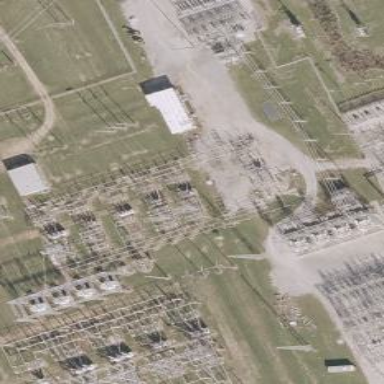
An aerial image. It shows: Switch for power supply.